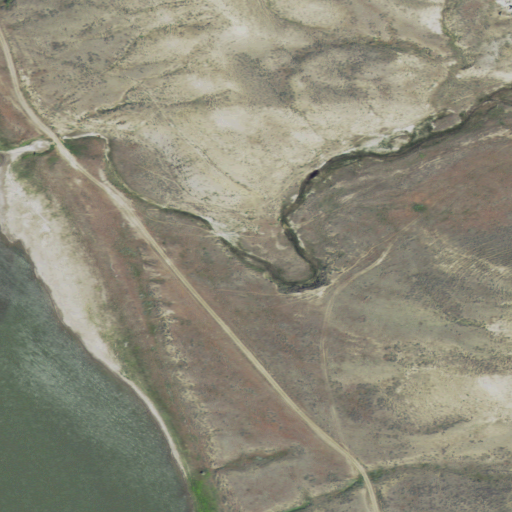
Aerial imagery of valley in Montana named Crooked Coulee containing grassland, open water, shrub, and herbaceous wetlands